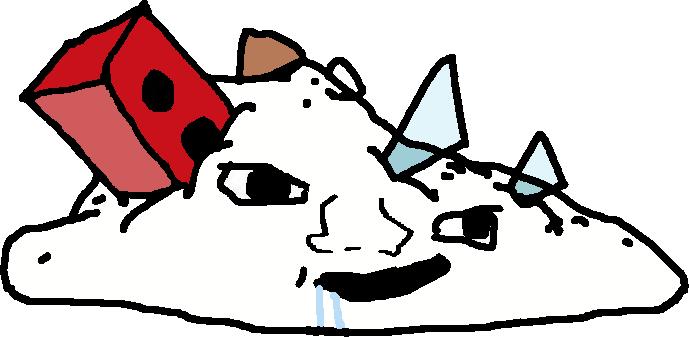
Label: 5_Brainlet